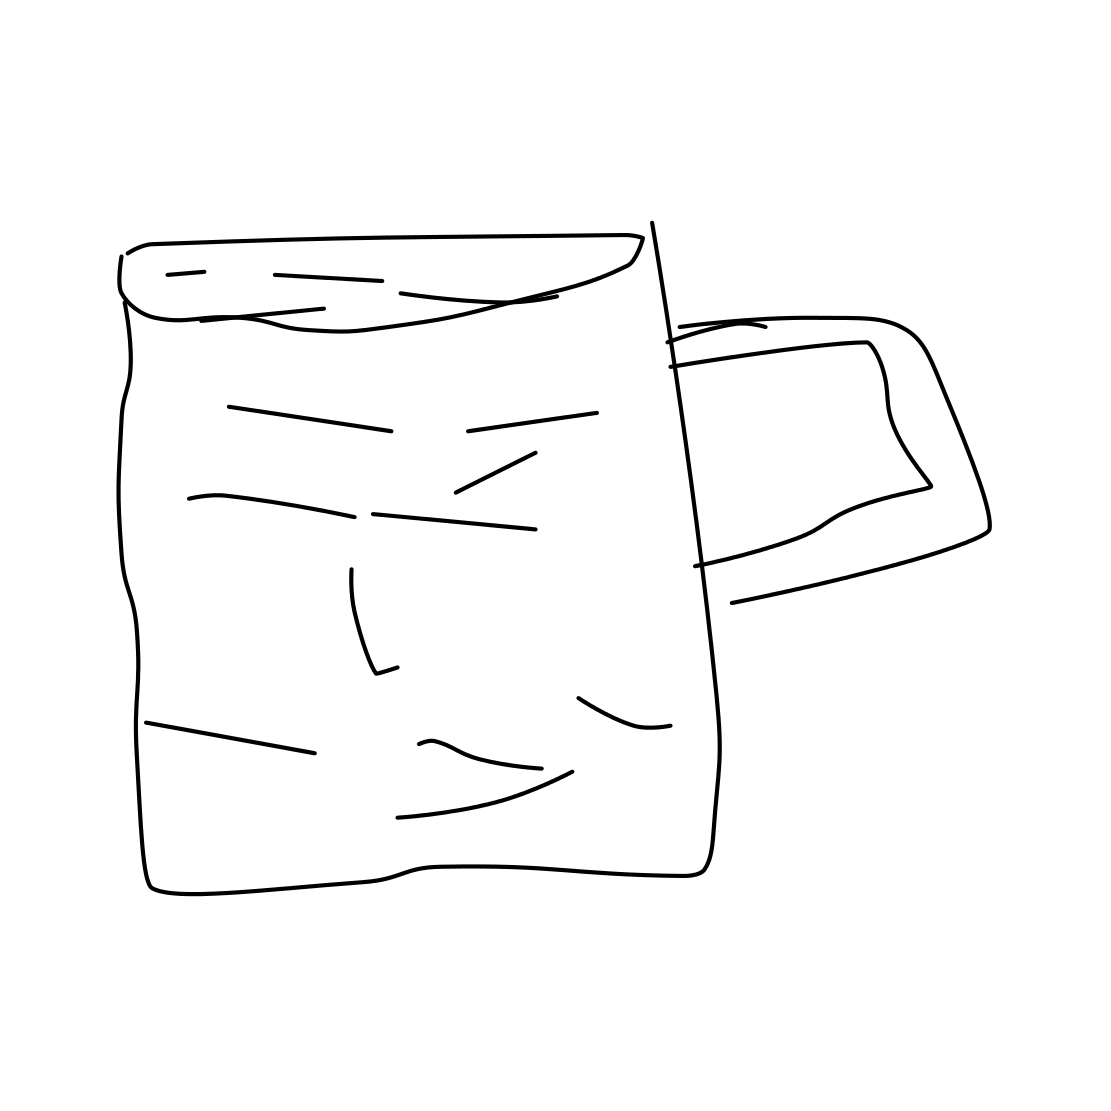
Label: beer-mug